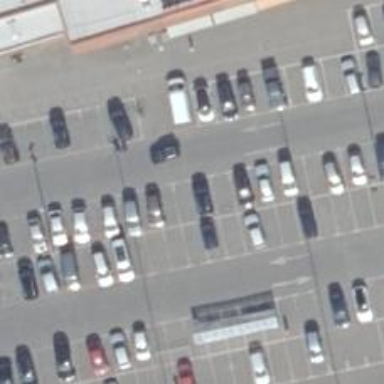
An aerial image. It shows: Parking aisle designated as service road.